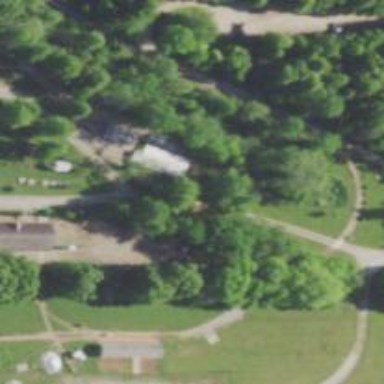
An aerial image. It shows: Miniature railway.